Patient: sex M, age 48
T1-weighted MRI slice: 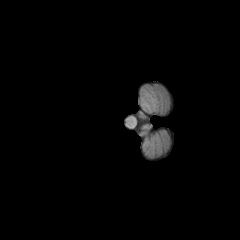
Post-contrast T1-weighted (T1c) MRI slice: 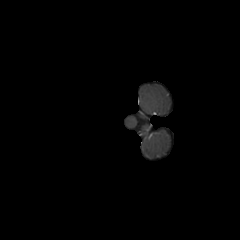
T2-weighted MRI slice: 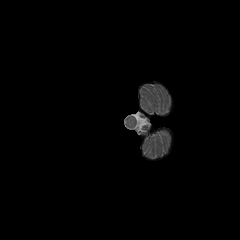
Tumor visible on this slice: no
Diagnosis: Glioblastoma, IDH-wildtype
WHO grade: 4